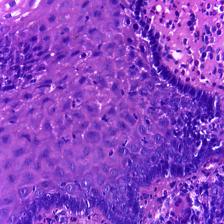
Diagnosis: OSCC